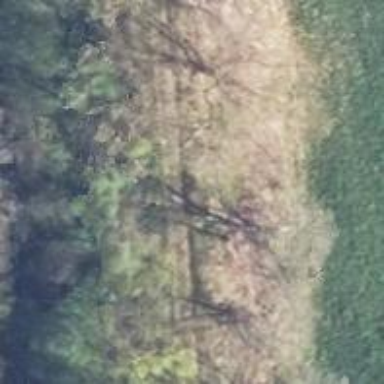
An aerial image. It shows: Embankment path.